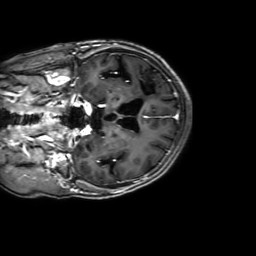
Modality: T1w
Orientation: coronal
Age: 70
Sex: female
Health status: ill
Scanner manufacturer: philips
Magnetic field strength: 3 T
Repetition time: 0.00841 s
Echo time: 0.004138 s